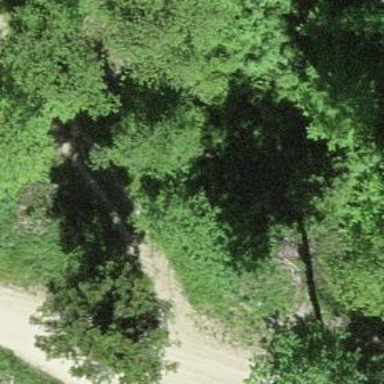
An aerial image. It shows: Gravel track road.